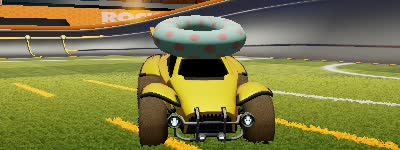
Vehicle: octane